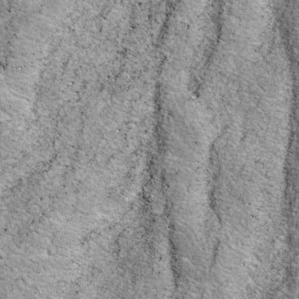
Label: non_frost